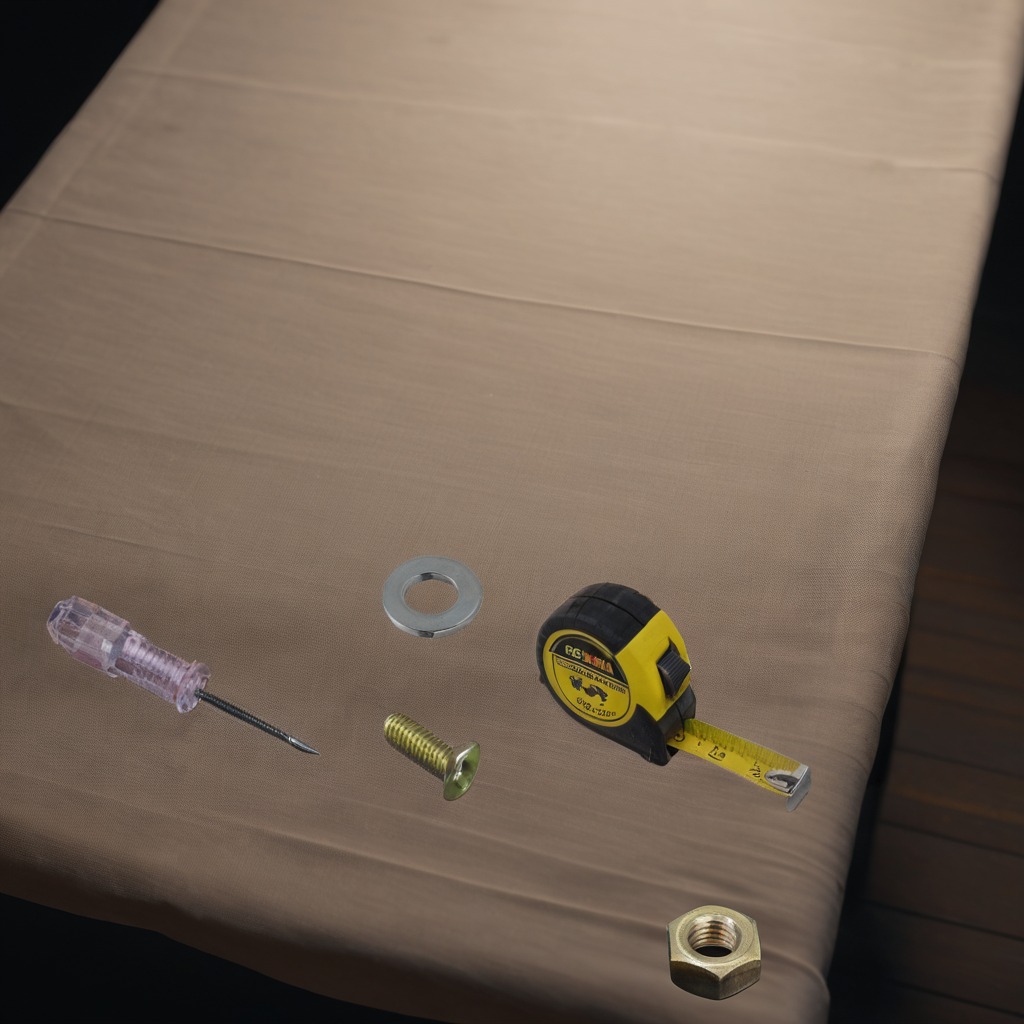
A flat metal washer, a measuring tape, a metal machine screw, a screwdriver, and a metal nut are lying on the wooden table.